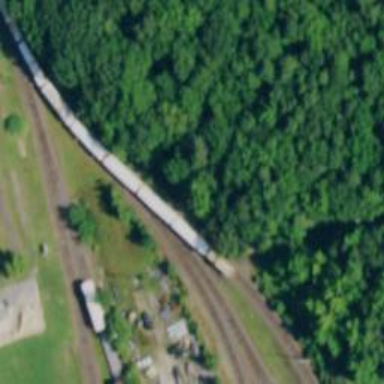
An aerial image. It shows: Rail spur service.